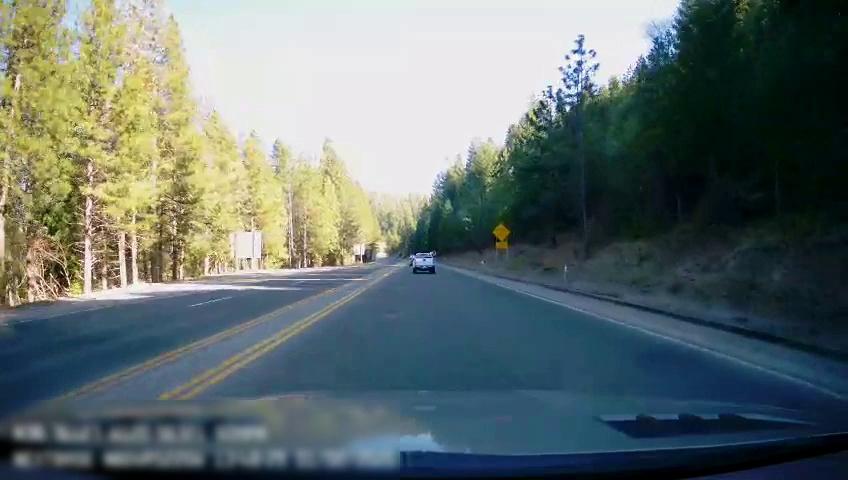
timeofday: Day
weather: Sunny
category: Drivable Space
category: Vehicles | Truck
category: Lanes | Alternate Lane
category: Lanes | Current Lane
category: Lanes | Current Lane
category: Lanes | Opposite Lane
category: Lanes | Opposite Lane
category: Lanes | Opposite Lane
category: Lanes | Opposite Lane
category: Traffic | Signs
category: Traffic | Signs